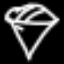
Label: diamond